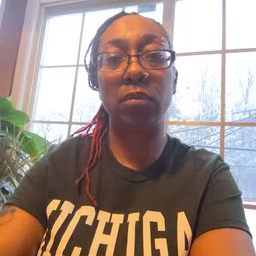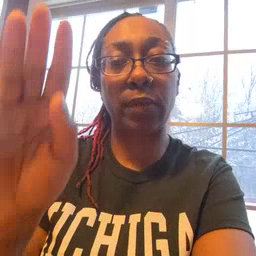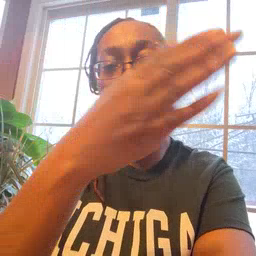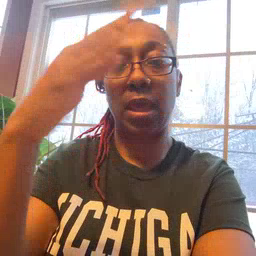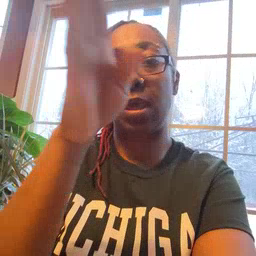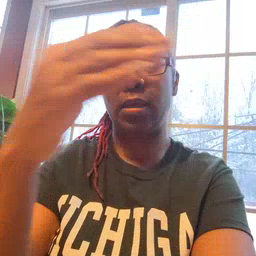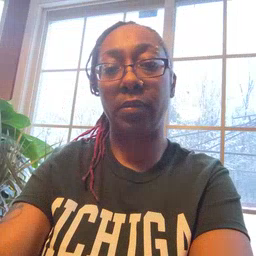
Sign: flag